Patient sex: M
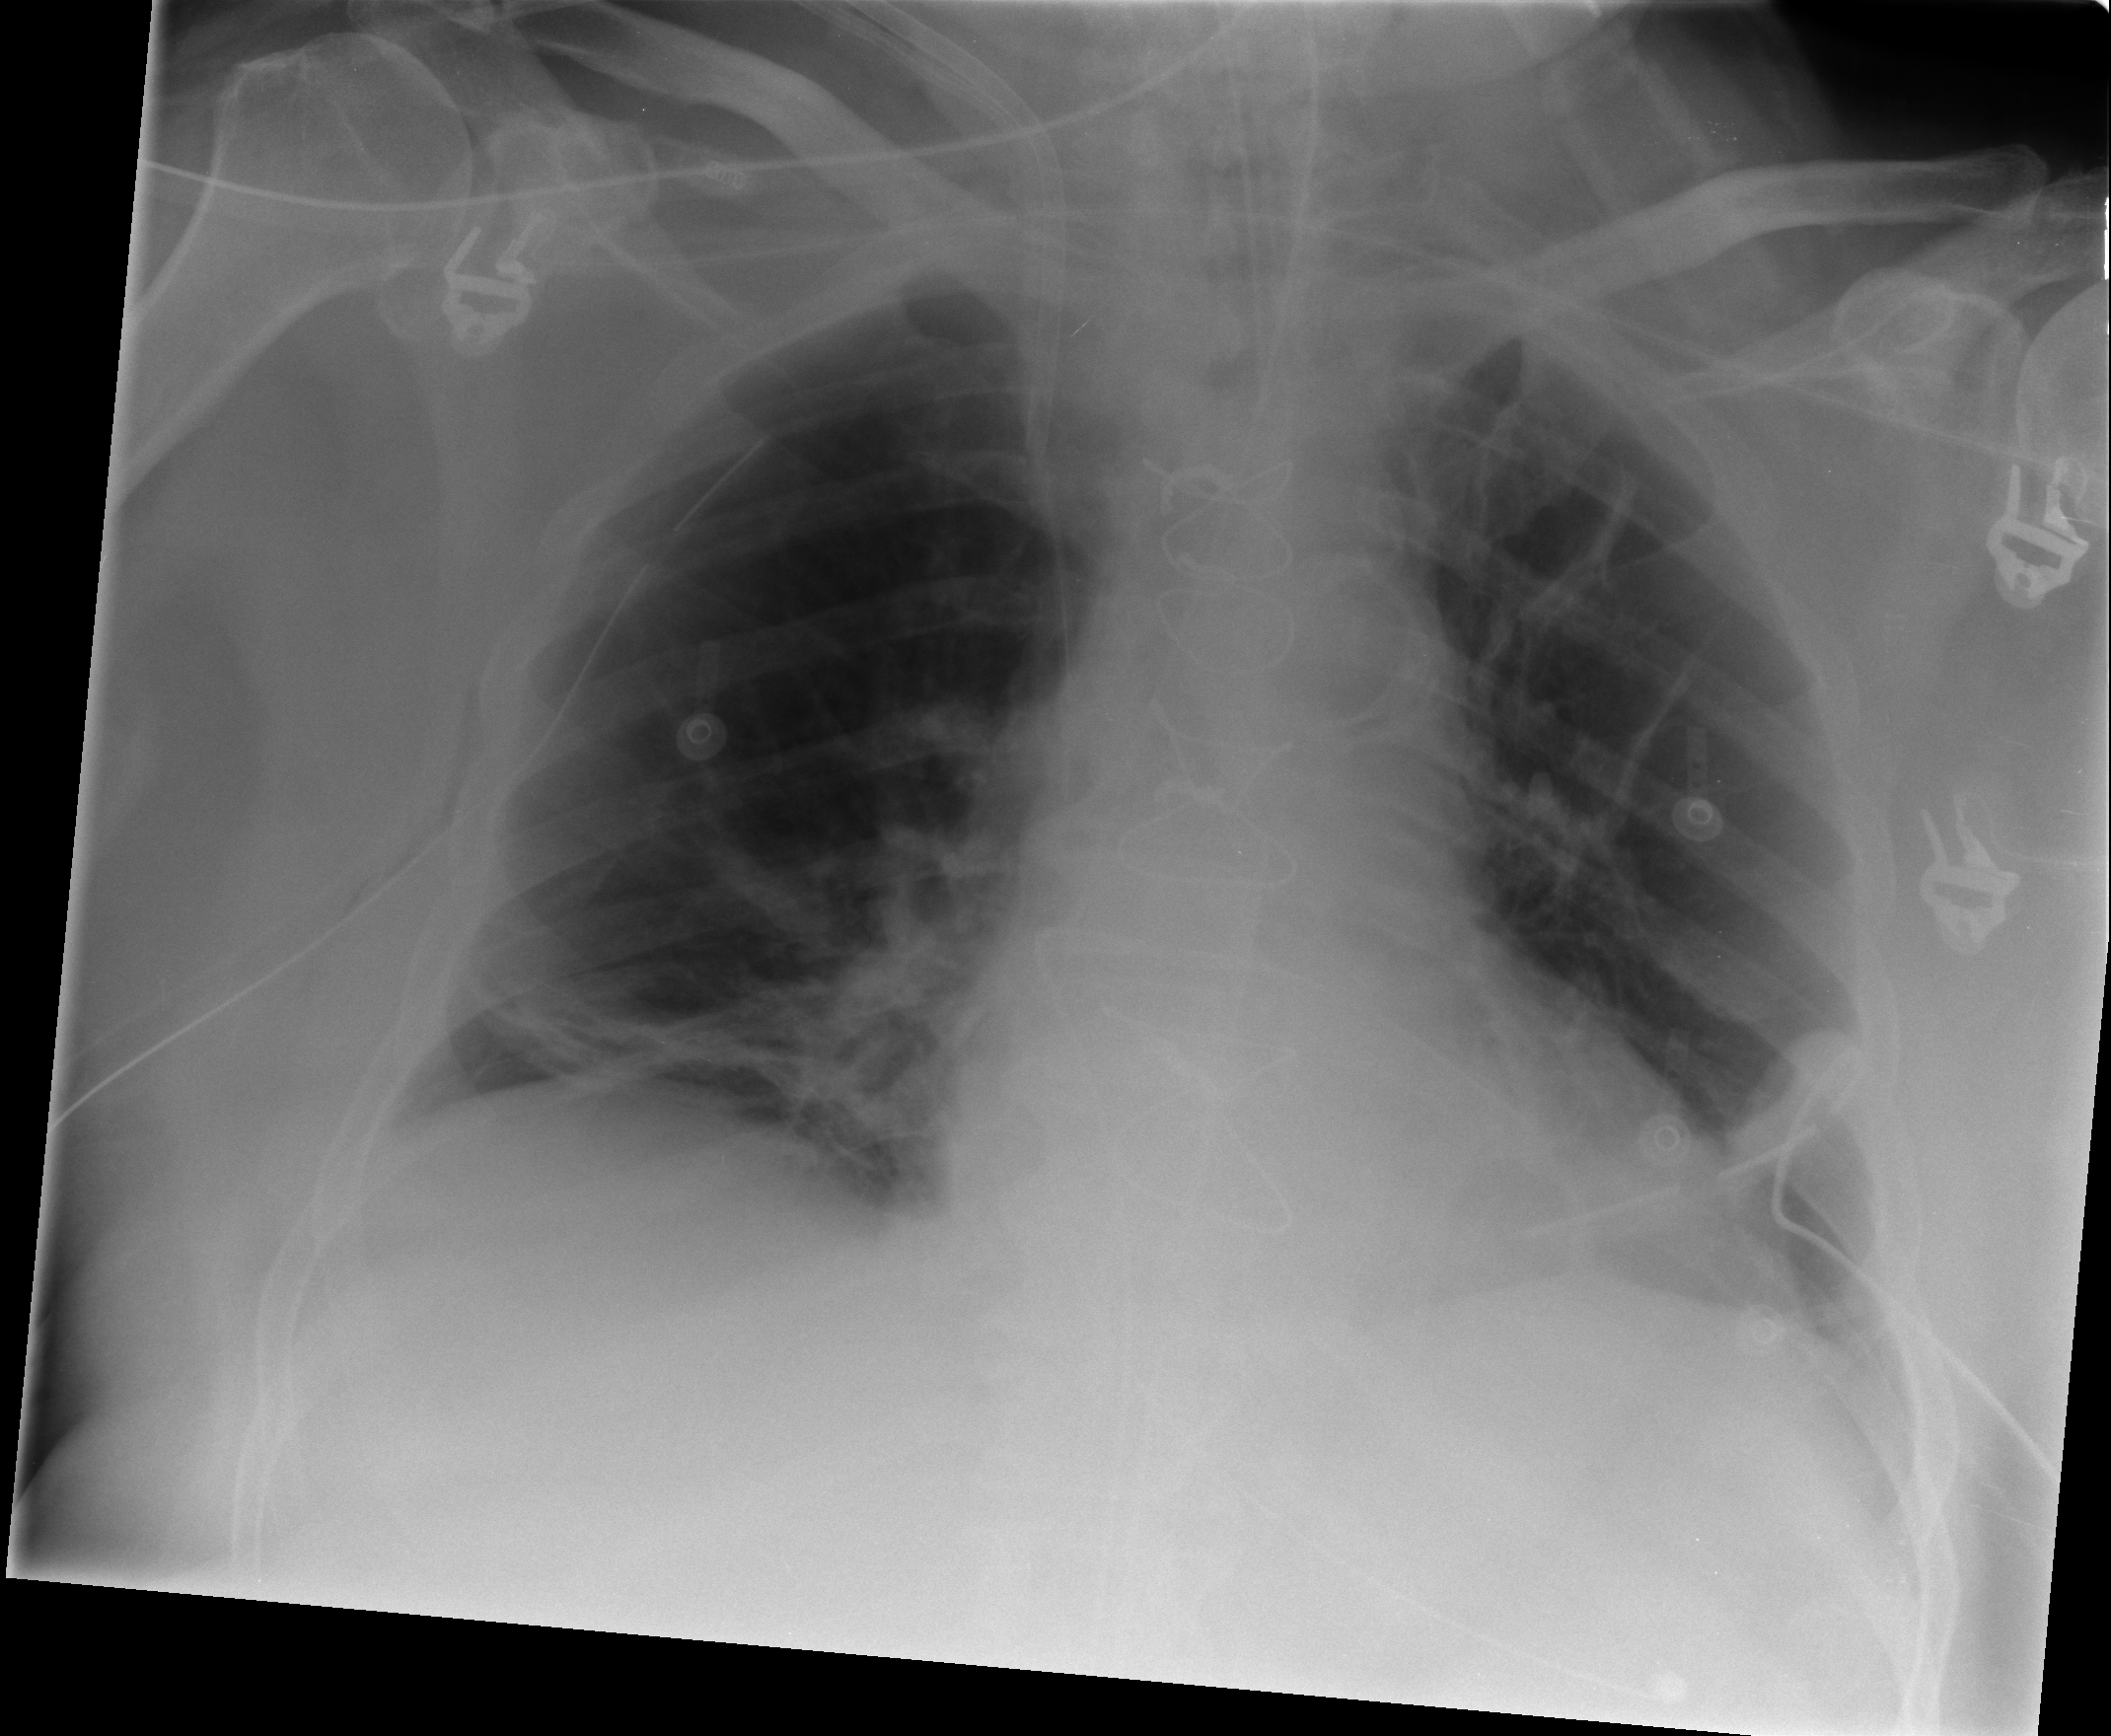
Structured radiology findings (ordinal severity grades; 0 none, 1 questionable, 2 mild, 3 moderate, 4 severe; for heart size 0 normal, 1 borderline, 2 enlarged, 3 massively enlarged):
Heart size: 0
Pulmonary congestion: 0
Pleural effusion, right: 0
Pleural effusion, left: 2
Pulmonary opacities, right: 0
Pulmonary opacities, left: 0
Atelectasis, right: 2
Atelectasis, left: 2